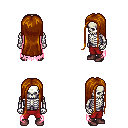
a pixel art fantasy rpg character, male body template, skeleton, pink tattered cape, red pants, brunette extra-long hairstyle, maroon shoes, four views (front, back, left, right), 2x2 character sprite sheet, small pixel art, hard edges, no anti-aliasing